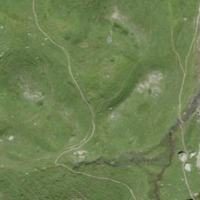
EUNIS habitat code: 23
Species observed at this site:
Eriophorum scheuchzeri
Saxifraga paniculata
Arnica montana
Parnassia palustris
Dryas octopetala